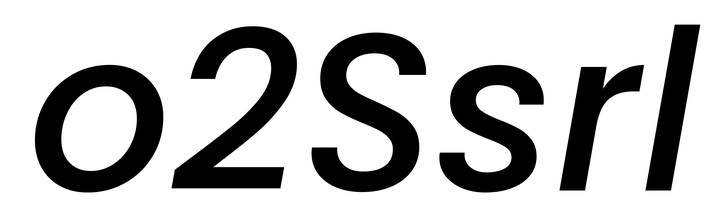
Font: Poppins-MediumItalic